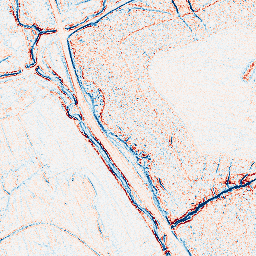
Category: edge_preserving
Decomposition family: bilateral
Decomposition parameters: d: 5
sigma_color: 150
sigma_space: 25
Upsampling method: quartic
Upsampling parameters: scale: 8
Upsampling scale: 8